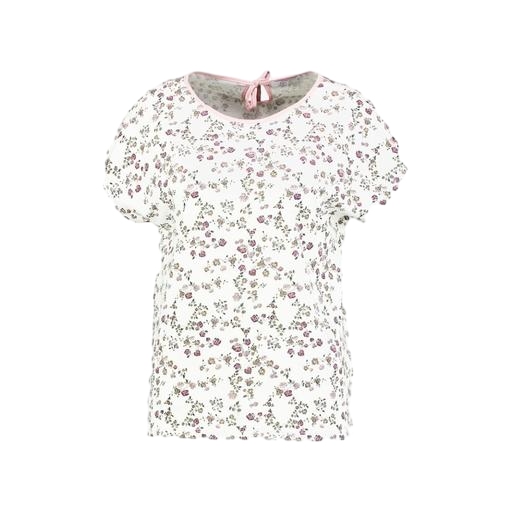
multicolor floral-print t-shirt only macy, pink blossom floral-print t-shirt, white floral graphic t-shirt, white background